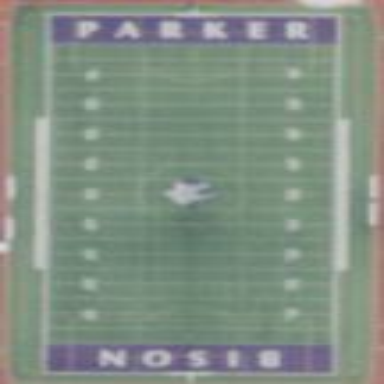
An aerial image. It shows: Sports pitch suitable for American football and athletics.